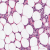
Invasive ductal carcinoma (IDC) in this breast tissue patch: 1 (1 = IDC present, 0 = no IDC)